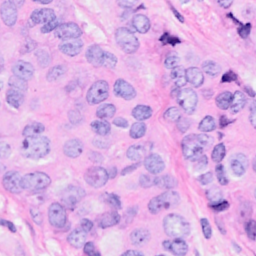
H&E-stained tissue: Breast